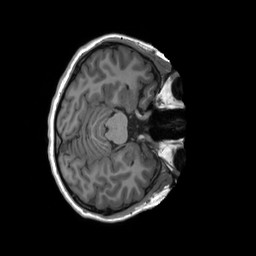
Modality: T1w
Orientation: axial
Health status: healthy
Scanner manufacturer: siemens
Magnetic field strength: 3 T
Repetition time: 2.3 s
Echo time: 0.00207 s